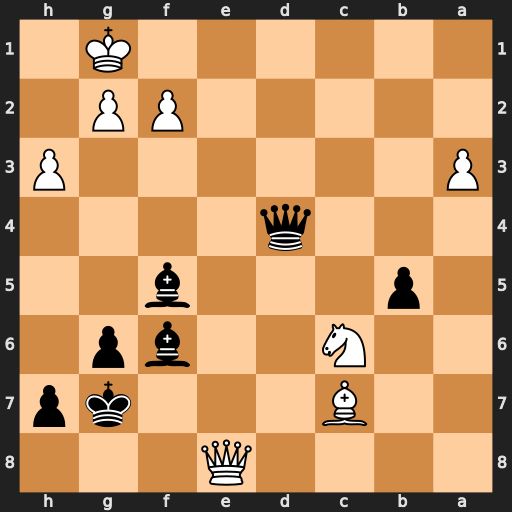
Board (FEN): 4Q3/2B3kp/2N2bp1/1p3b2/3q4/P6P/5PP1/6K1
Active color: b
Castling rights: -
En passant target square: -
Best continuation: Qd1+ Kh2 Bd7 Qe4 Qc1